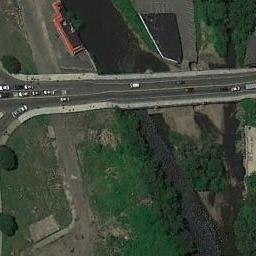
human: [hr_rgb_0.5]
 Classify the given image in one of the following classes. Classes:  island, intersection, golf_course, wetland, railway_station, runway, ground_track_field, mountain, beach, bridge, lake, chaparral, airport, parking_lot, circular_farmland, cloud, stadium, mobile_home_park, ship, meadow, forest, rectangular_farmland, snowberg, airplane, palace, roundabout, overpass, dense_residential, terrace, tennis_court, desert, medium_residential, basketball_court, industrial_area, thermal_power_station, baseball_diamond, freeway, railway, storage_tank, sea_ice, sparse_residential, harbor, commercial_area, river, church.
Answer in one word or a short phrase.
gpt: bridge